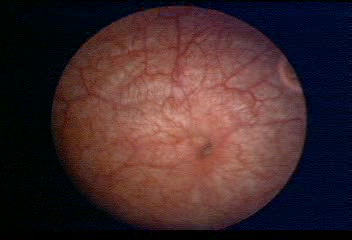
Modality: WLC
Class: Normal mucosa
Bladder cancer association: No